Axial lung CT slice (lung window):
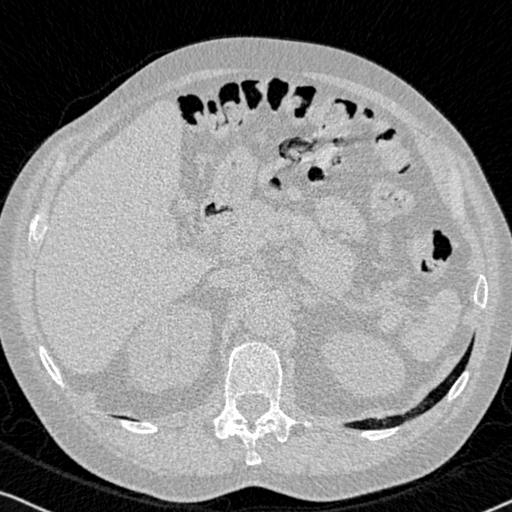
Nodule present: no